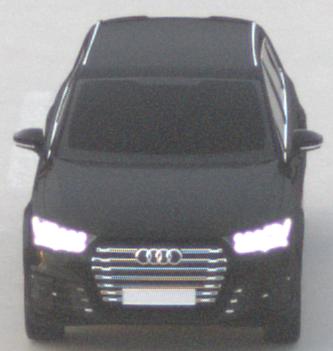
Make: Audi
Model: SQ7
Detailed model: -
Model produced from: 2016
Model produced until: 2018
Doors: 5
Color: black
Road condition: dry road
Daytime: sunrise or sunset
Contrast: low contrast